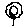
Label: flower